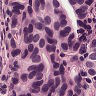
Metastatic tissue present: yes